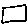
Label: square